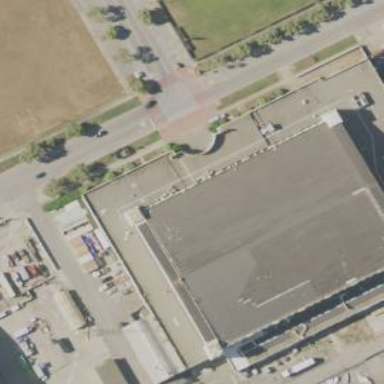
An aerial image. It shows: Warehouse building.